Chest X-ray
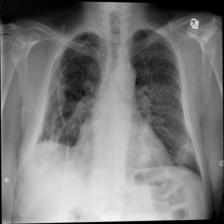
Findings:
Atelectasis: negative
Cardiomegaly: negative
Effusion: negative
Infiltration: negative
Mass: negative
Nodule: negative
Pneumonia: negative
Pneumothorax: negative
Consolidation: negative
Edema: negative
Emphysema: negative
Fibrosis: negative
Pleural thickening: positive
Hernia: negative